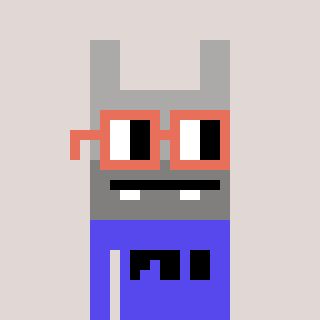
a pixel art character with square orange glasses, a rabbit-shaped head and a computerblue-colored body on a warm background